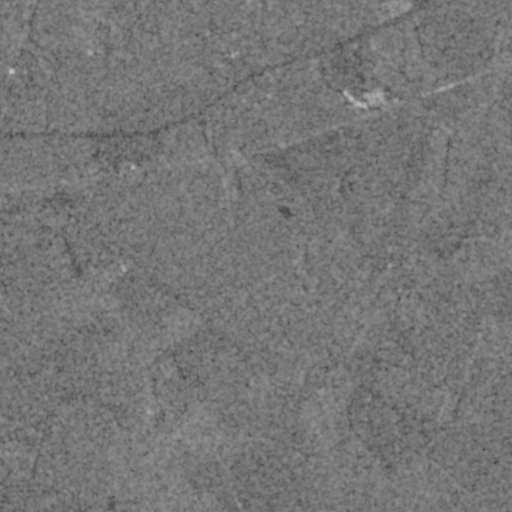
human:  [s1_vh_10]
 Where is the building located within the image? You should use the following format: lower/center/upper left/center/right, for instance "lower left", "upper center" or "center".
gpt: The building is located in the center left of the image.
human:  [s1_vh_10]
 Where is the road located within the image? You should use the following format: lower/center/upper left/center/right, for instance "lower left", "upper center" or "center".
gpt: There is no road in the image.

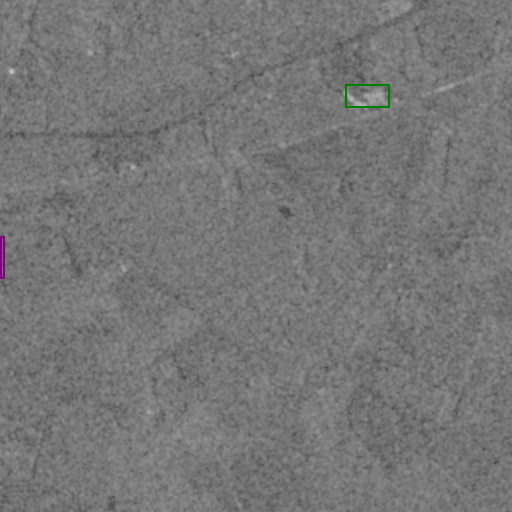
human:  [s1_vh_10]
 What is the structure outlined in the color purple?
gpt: The structure outlined in purple is a park.
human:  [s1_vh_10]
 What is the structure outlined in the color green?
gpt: The structure outlined in green is a building.
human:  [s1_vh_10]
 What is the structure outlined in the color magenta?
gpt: There is no magenta outline.